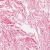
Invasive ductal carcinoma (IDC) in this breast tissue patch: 0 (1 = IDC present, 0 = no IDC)